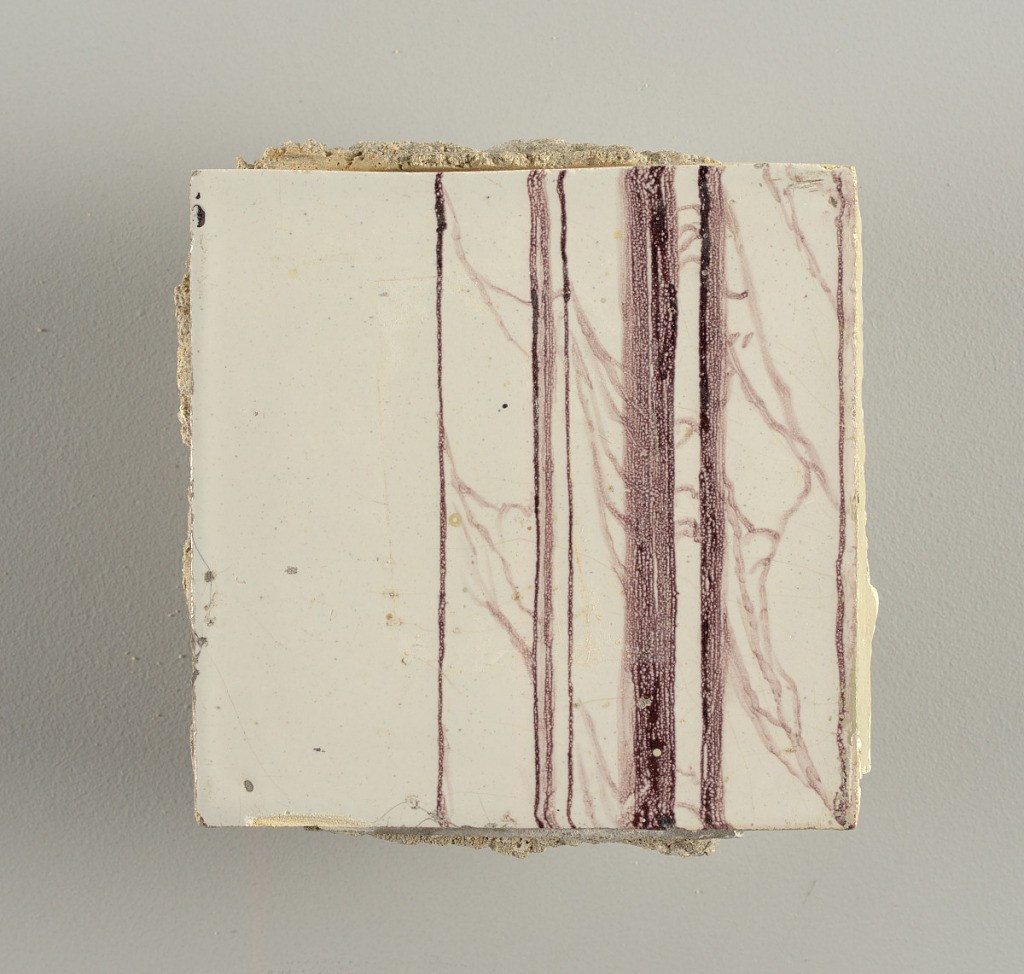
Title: Wall facing
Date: ca. 1725
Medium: tin-glazed earthenware, underglaze
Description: Running design for a frieze or a dado, composed of scrolls of foliage and strapwork, and four repeating motifs--a seated woman in a small upright oval medallion, a putto seated on a rocailled base, and strapwork in axial pattern.  The various panels, A to F, show various repeats of the same design, all being five tiles high and a varying number of tiles wide.